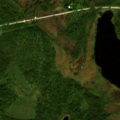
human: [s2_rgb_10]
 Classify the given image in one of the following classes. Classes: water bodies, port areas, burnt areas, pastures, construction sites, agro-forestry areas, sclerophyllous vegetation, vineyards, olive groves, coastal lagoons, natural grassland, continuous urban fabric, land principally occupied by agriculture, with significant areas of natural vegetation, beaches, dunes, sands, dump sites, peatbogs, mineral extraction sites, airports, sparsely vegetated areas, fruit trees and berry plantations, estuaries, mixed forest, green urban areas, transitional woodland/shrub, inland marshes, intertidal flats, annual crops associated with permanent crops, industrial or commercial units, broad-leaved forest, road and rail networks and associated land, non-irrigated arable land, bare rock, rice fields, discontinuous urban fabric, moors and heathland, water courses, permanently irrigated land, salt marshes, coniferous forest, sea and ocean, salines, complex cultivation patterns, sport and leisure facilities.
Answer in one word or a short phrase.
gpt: coniferous forest, transitional woodland/shrub, water bodies